Question: I am trying to write a formula in ActionScript 3 that will give me var "z" (please see image below) in degrees, which I will then convert to radians.
I will already know the value of vars "x" and "y". Using trigonometry, how can I calculate the length of the hypotenuse and therefore the variable angle of var z? A solution in either AS3 or psuedocode would be very helpful. Thanks.

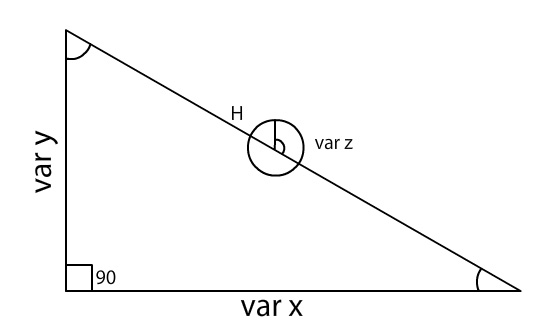
Answer: What you need is this:
'''
var h:Number = Math.sqrt(x*x + y*y);
var z:Number = Math.atan2(y, x);
'''
That should give you the angle in radians, you might need to swap x/y and possibly add or remove 90 degrees but it should do the trick! (Note that you don't even need to get when you're using atan2)
I use multiplication instead of Math.pow() just because Math is pretty slow, you can do:
'''
var h:Number = Math.sqrt(Math.pow(x, 2) + Math.pow(y, 2));
'''
And it should be exactly the same.